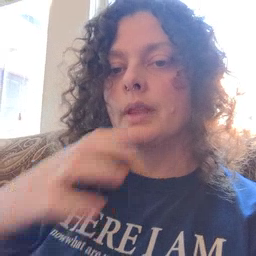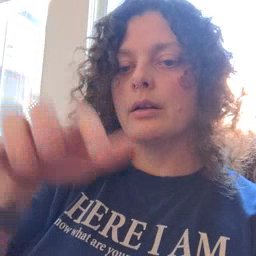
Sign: alligator